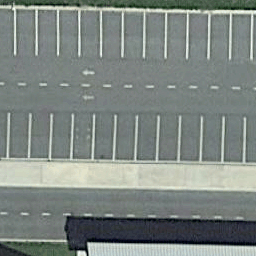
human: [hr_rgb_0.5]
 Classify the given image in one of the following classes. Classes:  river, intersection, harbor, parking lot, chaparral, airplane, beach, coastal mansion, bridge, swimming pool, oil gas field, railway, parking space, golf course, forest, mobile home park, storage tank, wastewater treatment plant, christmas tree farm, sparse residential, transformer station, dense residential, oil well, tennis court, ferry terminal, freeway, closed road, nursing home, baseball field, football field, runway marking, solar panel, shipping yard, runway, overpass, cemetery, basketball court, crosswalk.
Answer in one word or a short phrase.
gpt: parking space